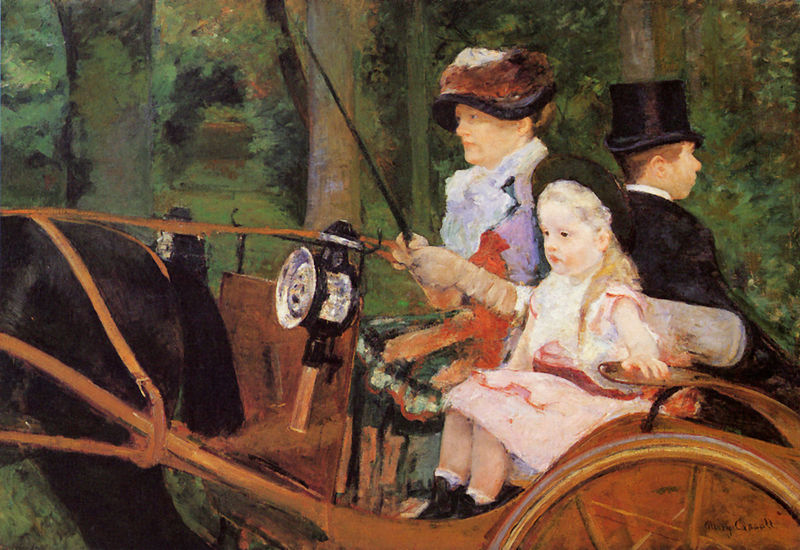
Titel: Frau und Kind bei der Ausfahrt
Künstler: Mary Cassatt
Standort: Philadelphia (Pennsylvania)
Institution: Philadelphia Museum of Art
Schlagwörter: baum, blau, gemälde, hand, mann, weiß, baumstämme, bäume, grün, impressionismus, menschen, mädchen, braun, frau, handschuhe, holz, hut, hüte, kleid, lampe, laterne, licht, mund, nase, orange, profil, renoir, schwarz, blick, dame, gras, park, rot, schal, tier, weg, wiese, gesellschaft, zylinder, anzug, blond, jung, gesicht, kragen, bildnis, portrait, rückenlehne, signatur, öl, natur, stamm, sonne, gewand, reich, familie, kind, mutter, tochter, zilinder, lippen, locken, rosa, wald, genre, kinder, pferd, räder, ritt, schweif, zaumzeug, zügel, sitz, schuhe, allee, ausflug, kutsche, bank, rad, wagen, stämme, detail, monet, riemen, manet, socken, junge, krempe, geschwister, beinchen, peitsche, schwester, trense, sonntag, feiertag, reise, leder, anfahrt, bock, sohn, unterwegs, kutschfahrt, bruder, fahrt, moose, ausfahrt, pferdewagen, kutschbock, spazierfahrt, gerte, hüter, frau am steuer, deutscher impressionismus, sonntagsausflug, ausflug ins grüne, droscke, familienausflug, pfeerd, reiseidyll, reiseimpression, zilindr, zilindre, mädchen7, kutscherin, pferdepo, kutscherlampe